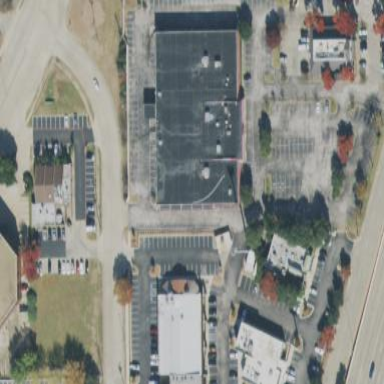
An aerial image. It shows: Commercial building.